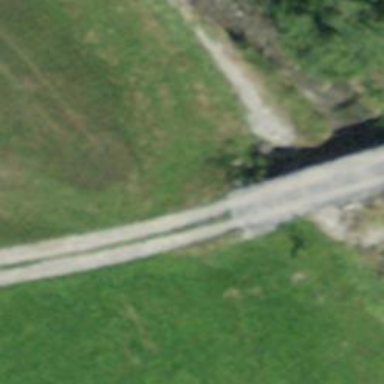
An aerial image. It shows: Unpaved residential road.